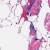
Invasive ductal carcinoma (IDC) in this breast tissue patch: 0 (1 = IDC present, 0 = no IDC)